Field crop: maize
Growth stage: 1
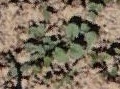
Species: convolvulus